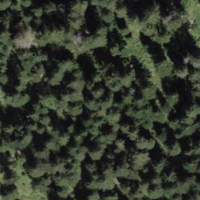
EUNIS habitat code: 43
Species observed at this site:
Salvia pratensis